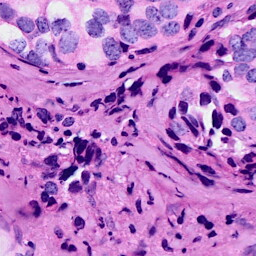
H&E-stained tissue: Breast